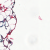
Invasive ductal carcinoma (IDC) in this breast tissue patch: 0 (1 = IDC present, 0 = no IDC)